Field crop: maize
Growth stage: 2
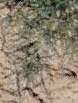
Species: salsola